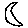
Label: moon